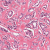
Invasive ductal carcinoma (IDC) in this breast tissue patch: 1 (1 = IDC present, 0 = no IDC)